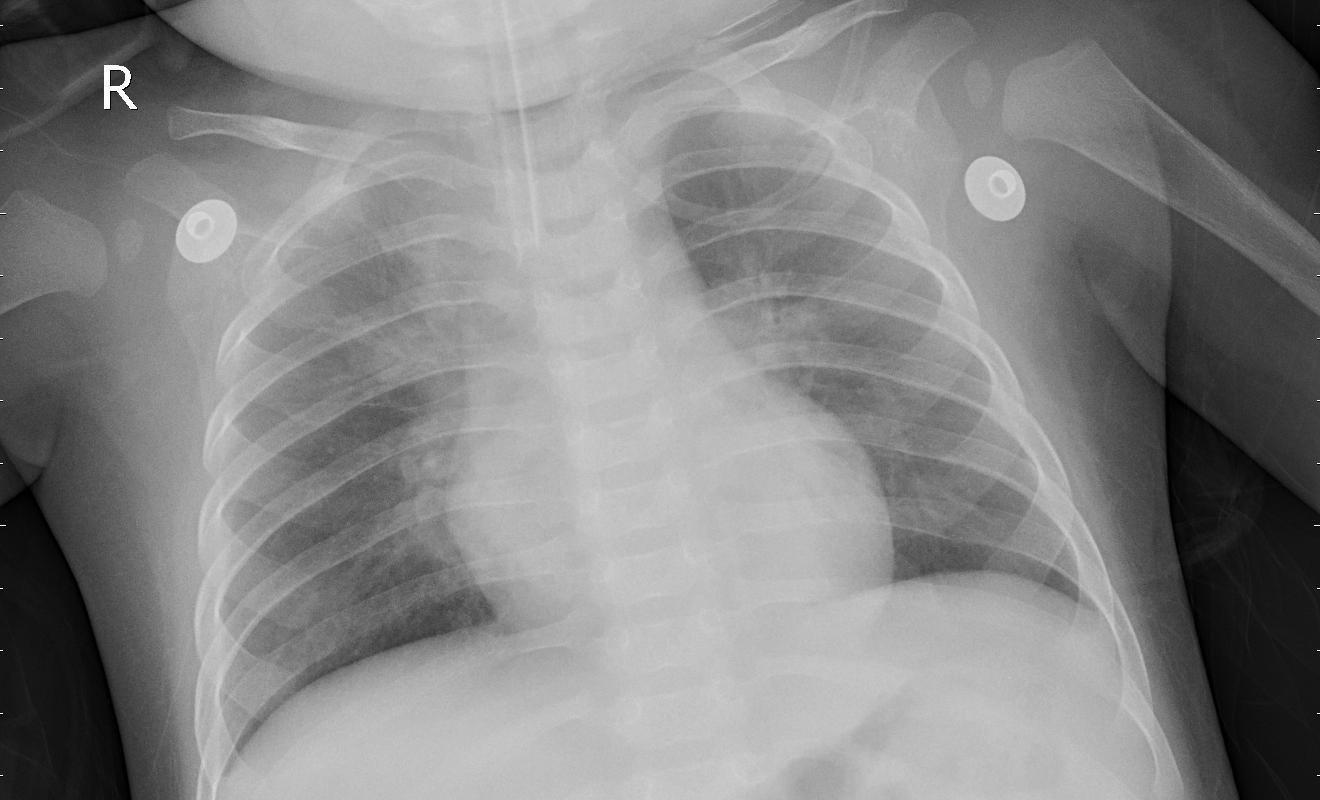
Diagnosis: PNEUMONIA